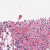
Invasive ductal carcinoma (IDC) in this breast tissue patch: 1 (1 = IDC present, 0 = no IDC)